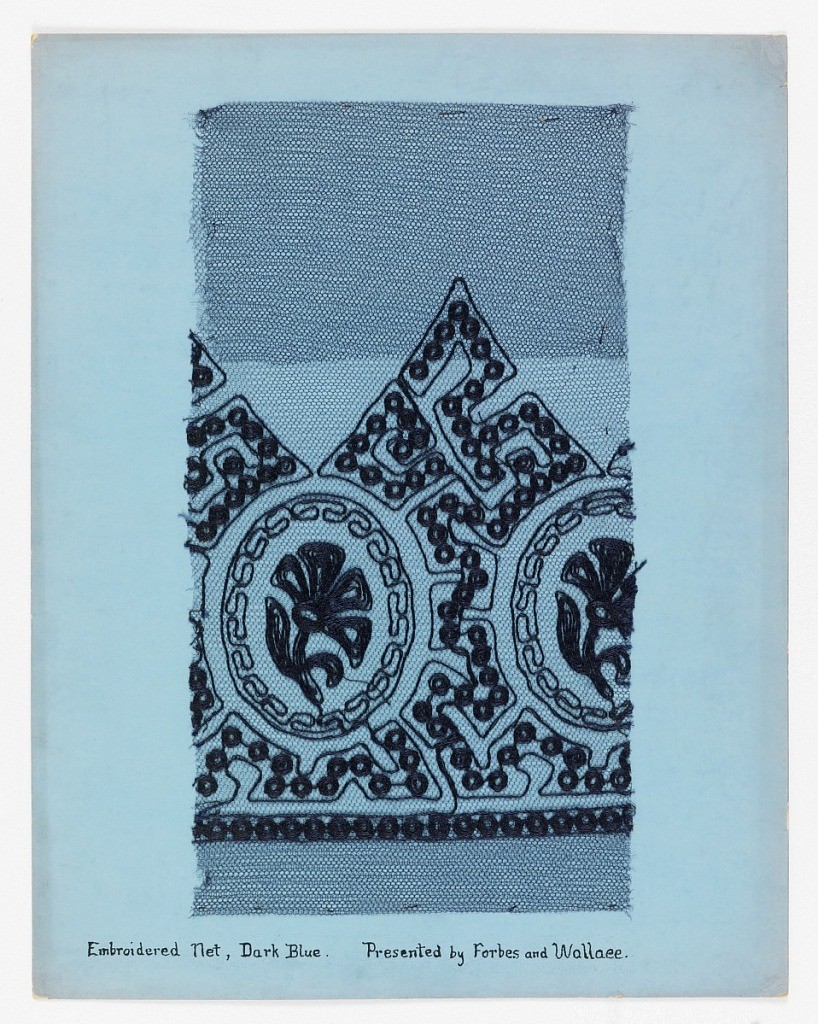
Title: Machine-made openwork samples
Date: ca. 1910
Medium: cardboard, linen, silk, metallic Technique: linen embroidery with ground cloth dissolved Examples of embroidery on net produced by the Schiffli machine Metallic embroidery on net Machine-made openwork in imitation of hand-embroidered net Mostly floral and a few geometric patterns, some designs described as "Spanish" Imitation hand-made filet Machine filet Imitation filet crochet Ploven (burnt-out lace) Fancy curtain lace made on the Levers machines Real filet (handmade) next to Machine-made filet Spotted curtain nets, made chiefly at Nottingham, England and Caudry, France.
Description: Samples of machine-made openwork and several examples of hand made lace mounted on boards. They imitate hand-embroidered net, crochet, or needlepoint.  All are floral patterns plus a few of early 1920's geometric style.
"Embroidered net" produced by the Schiffli Machine.